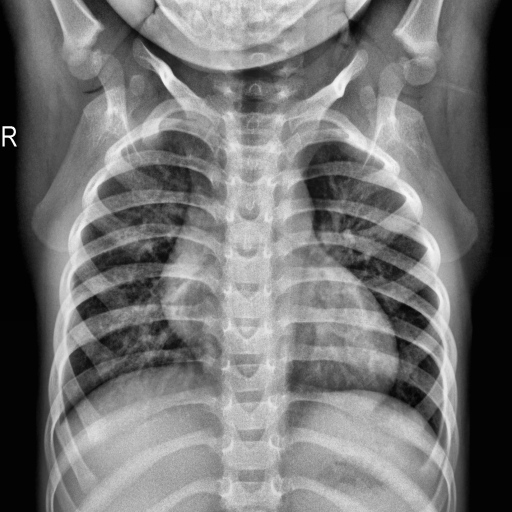
Finding: NORMAL